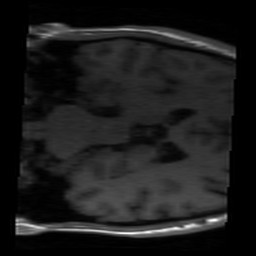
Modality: T1w
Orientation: coronal